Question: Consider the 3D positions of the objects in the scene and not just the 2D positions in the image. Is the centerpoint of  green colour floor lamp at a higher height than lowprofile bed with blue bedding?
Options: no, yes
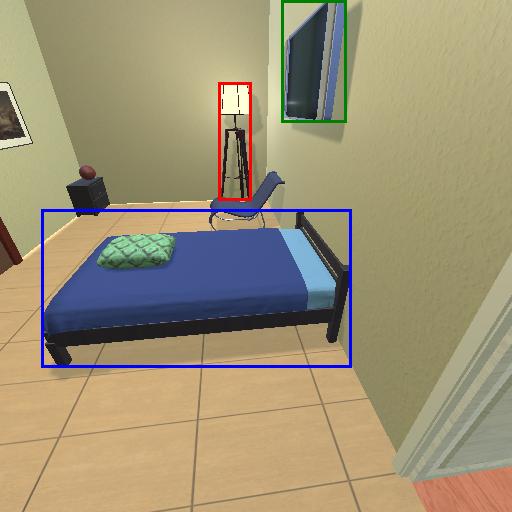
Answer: no